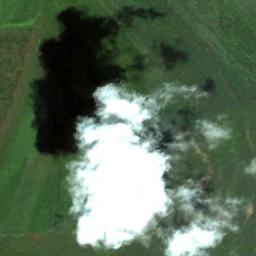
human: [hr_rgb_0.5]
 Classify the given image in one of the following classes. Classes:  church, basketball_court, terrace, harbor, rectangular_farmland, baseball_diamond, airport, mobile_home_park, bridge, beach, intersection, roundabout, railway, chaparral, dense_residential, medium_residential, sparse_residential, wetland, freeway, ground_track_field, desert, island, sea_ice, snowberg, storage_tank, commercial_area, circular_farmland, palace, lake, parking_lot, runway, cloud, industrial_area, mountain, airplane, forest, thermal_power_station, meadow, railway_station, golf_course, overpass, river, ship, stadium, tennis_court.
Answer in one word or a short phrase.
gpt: cloud